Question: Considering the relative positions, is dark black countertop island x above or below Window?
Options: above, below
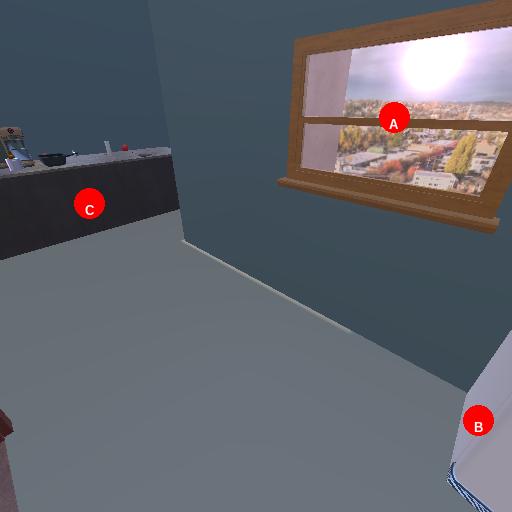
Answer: above